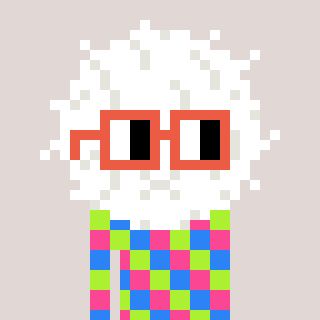
a pixel art character with square orange glasses, a cottonball-shaped head and a cold-colored body on a warm background